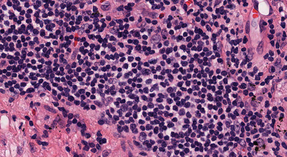
Tumor epithelial tissue: no
Tumor-associated stroma tissue: yes
Normal tissue: no